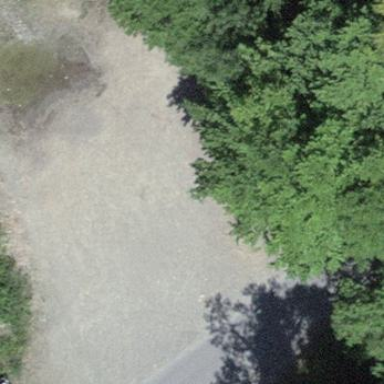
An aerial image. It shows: Parking area with unpaved surface.